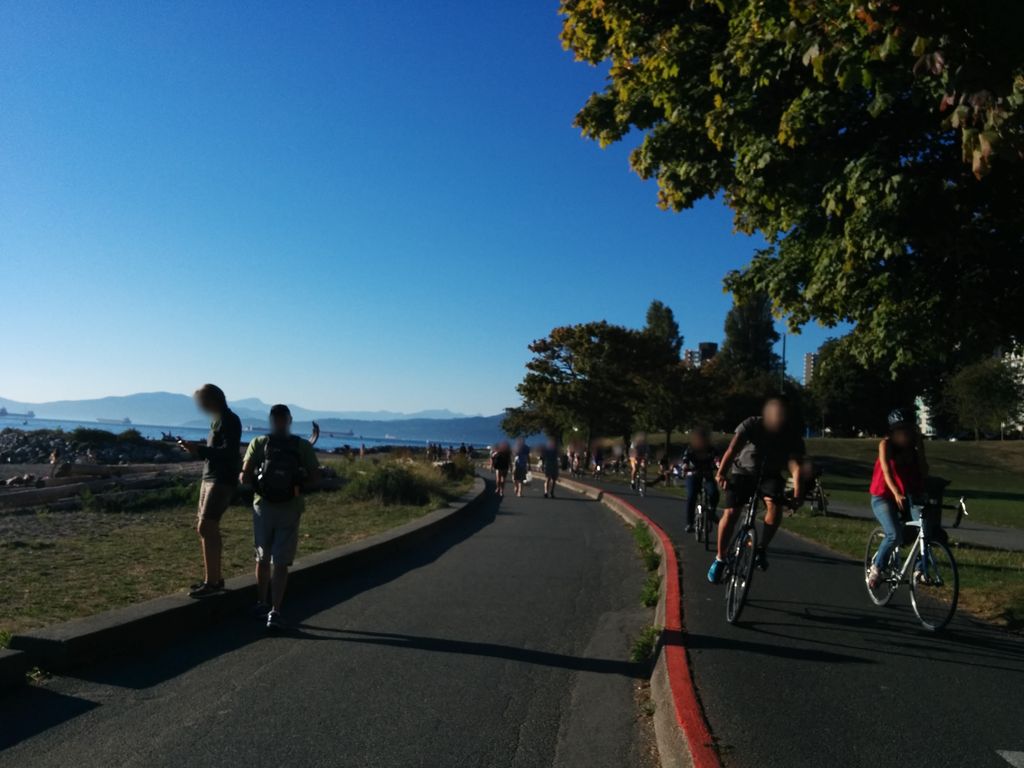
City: vancouver